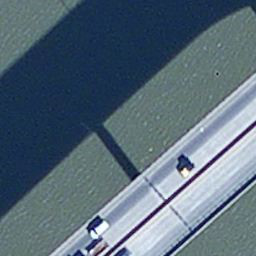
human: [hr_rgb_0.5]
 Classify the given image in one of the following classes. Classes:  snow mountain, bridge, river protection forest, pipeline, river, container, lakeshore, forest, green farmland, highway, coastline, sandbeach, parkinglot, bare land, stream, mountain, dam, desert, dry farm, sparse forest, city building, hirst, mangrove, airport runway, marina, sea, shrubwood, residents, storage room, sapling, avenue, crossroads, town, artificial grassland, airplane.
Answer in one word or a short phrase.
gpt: bridge